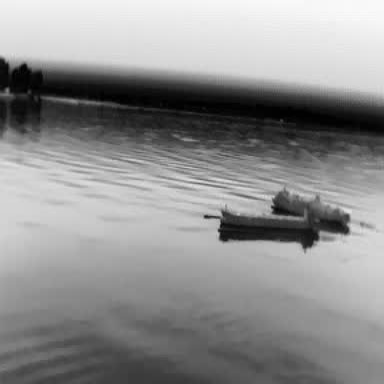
There are two objects shown in the infrared image, including a liner, and a container_ship.